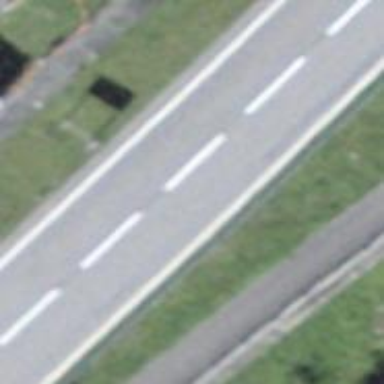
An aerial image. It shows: Asphalt road classified as primary highway.